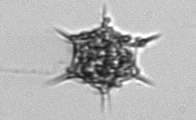
Label: Dictyocha